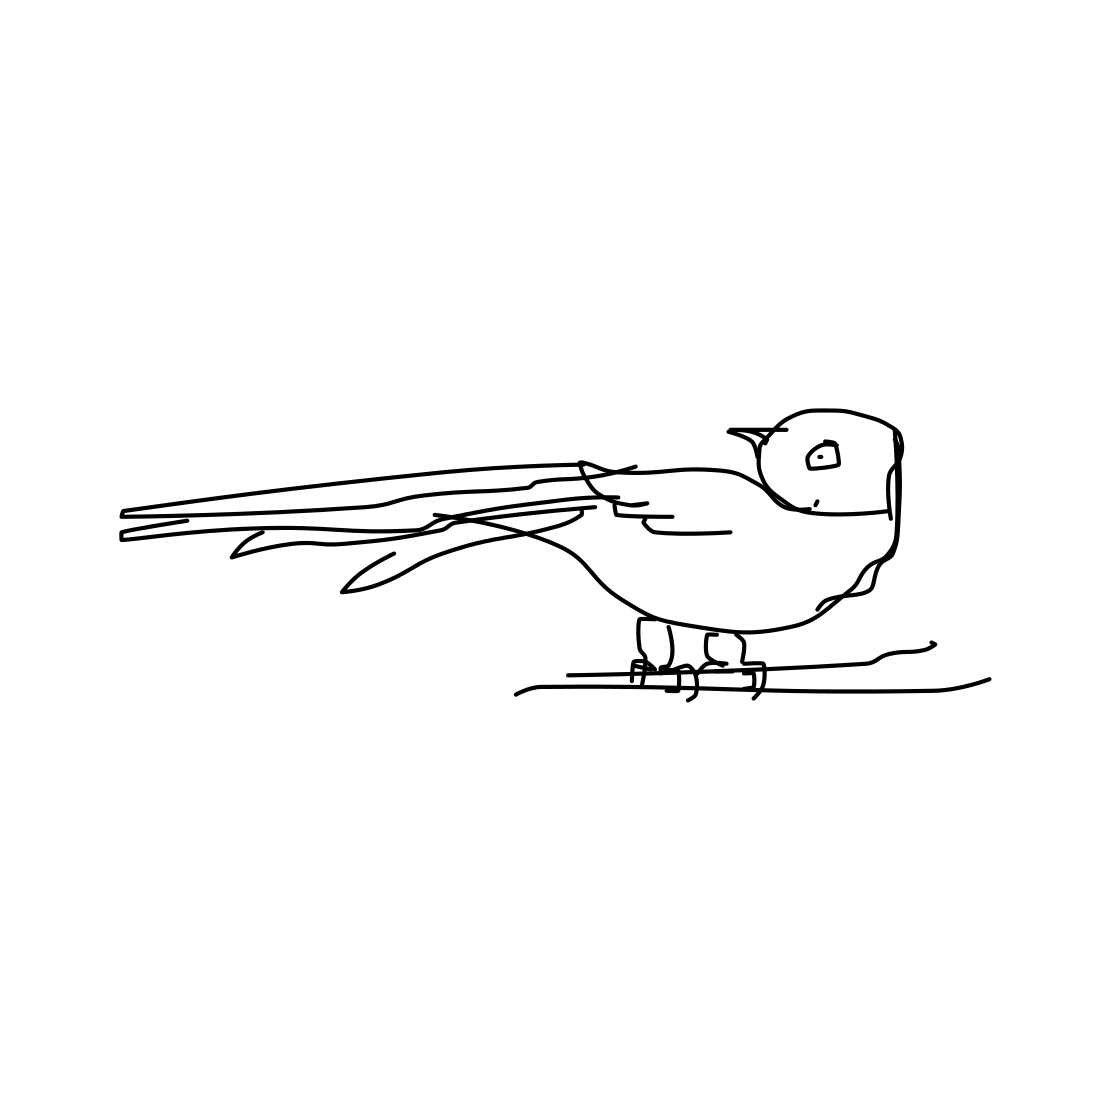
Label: parrot